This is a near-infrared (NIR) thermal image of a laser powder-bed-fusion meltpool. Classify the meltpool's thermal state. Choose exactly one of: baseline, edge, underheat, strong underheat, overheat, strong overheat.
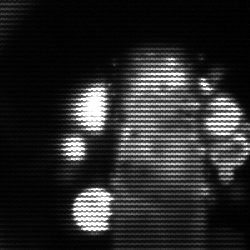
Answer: strong underheat